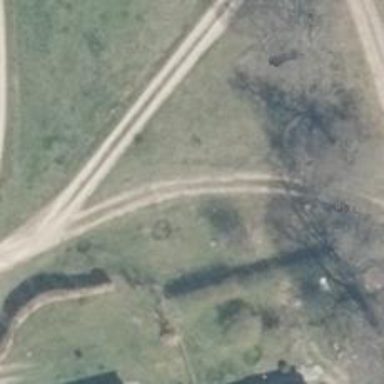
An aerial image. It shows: Driveway.